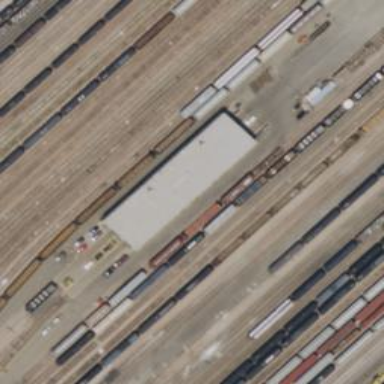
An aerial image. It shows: Railway yard with building passage tunnel.